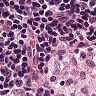
Metastatic tissue present: no